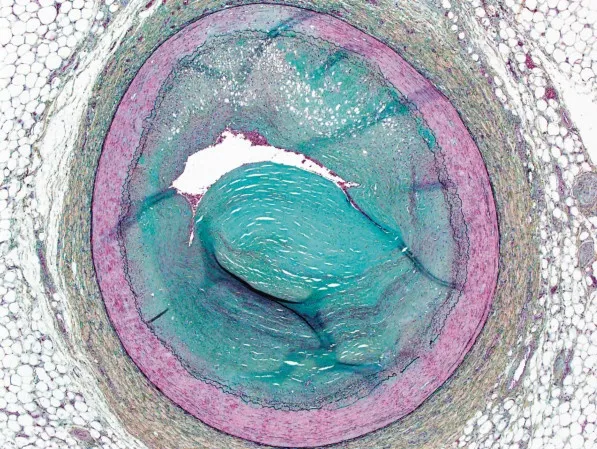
Autopsy explants of the donor heart, section of the mid left anterior descending coronary artery. Severe concentric intimal atherosclerotic plaque with significant luminal stenosis (Movat, 20X).
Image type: radiology (mri)